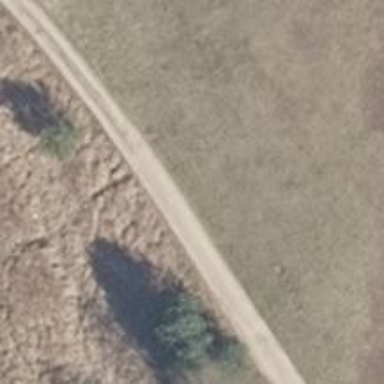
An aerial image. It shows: Dirt track road suitable for forestry vehicles. The track has grade4 surface.